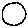
Label: circle